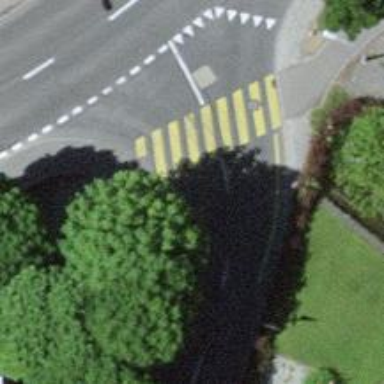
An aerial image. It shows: Uncontrolled zebra crossing with zebra markings.